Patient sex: F
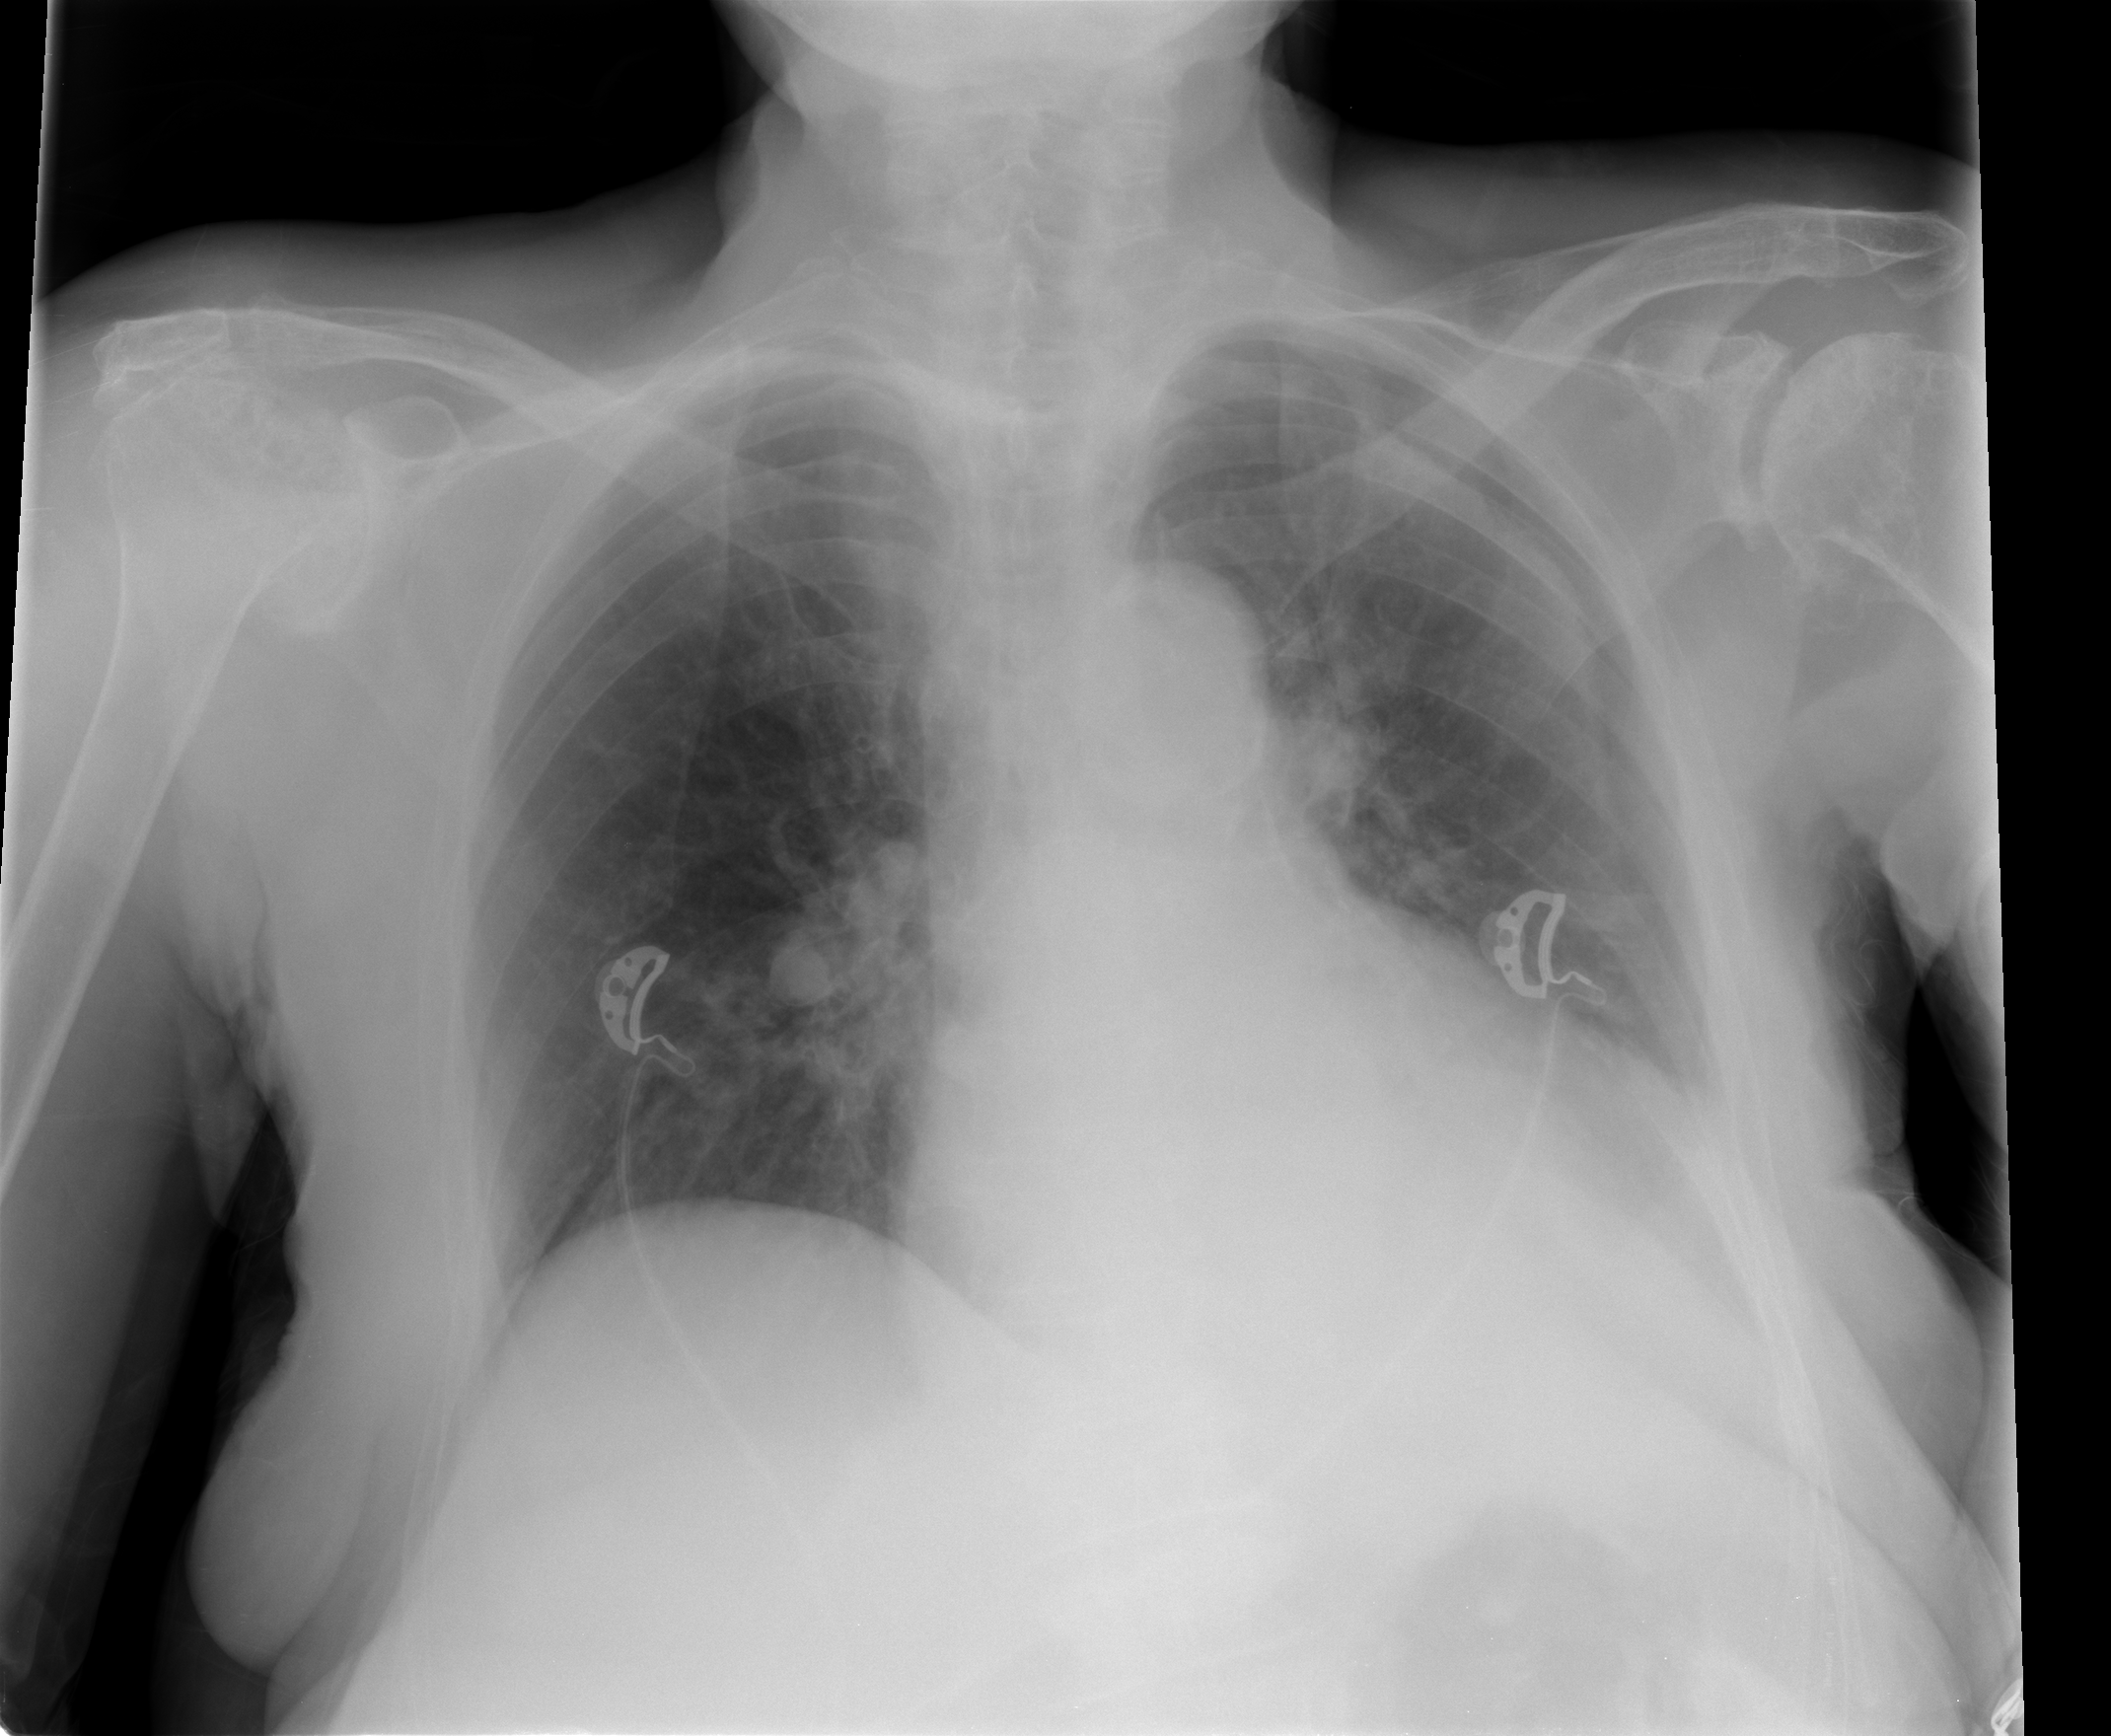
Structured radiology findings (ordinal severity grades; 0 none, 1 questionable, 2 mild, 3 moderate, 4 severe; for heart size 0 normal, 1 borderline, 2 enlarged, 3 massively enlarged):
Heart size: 2
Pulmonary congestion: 2
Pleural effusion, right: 0
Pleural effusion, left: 2
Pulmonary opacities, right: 0
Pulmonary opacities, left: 0
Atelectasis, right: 0
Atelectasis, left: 2